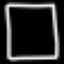
Label: square